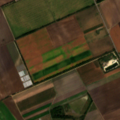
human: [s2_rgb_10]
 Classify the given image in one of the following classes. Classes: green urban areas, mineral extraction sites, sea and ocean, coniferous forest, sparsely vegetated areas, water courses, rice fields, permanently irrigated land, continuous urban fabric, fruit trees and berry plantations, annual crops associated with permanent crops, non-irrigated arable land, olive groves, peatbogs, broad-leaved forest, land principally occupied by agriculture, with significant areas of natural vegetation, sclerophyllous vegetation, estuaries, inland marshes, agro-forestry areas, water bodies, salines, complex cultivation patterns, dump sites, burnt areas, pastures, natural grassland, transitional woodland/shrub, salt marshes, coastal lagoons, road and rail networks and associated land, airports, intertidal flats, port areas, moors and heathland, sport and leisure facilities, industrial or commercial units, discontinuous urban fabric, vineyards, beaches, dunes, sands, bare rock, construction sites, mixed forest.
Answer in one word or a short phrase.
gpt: non-irrigated arable land